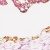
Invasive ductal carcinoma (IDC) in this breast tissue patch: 0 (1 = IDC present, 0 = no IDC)